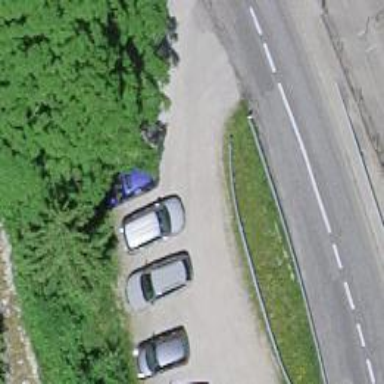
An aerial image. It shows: Bus stop along the road.